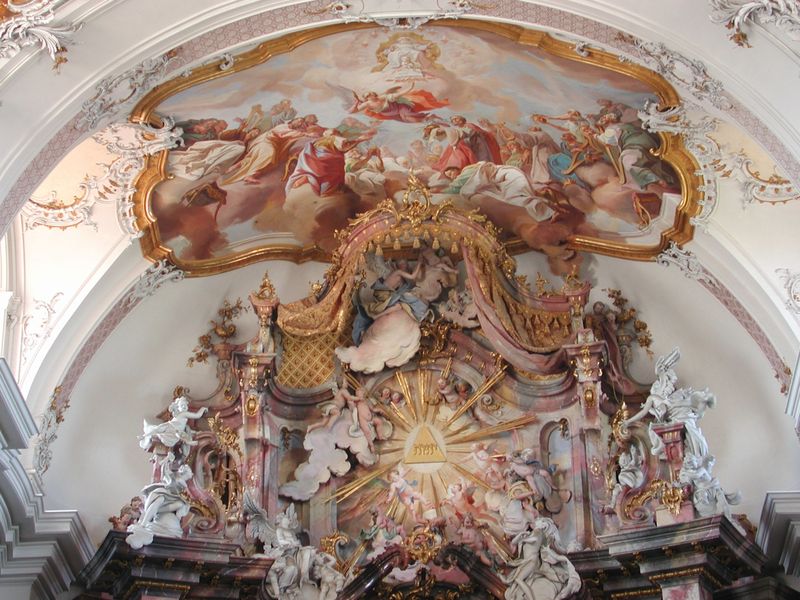
Titel: Kreuzaltar
Künstler: Johann Michael Feichtmayr
Standort: Ottobeuren, Klosterkirche (EU - D - Bayern)
Schlagwörter: himmel, wolken, dreieck, fenster, licht, marmor, pastell, malerei, barock, kirche, gold, stoff, rokoko, engel, putte, putto, skulptur, bogen, figuren, detail, stuck, plastik, gewölbe, bayern, strahlen, dynamik, altar, dramatik, baldachin, deckengemälde, fresko, putti, sakralbau, himmelfahrt, deckenmalerei, hebräisch, bommeln